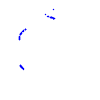
Particle: kaon